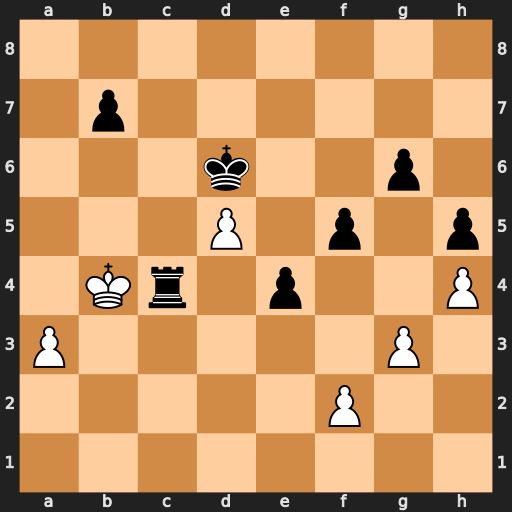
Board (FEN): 8/1p6/3k2p1/3P1p1p/1Kr1p2P/P5P1/5P2/8
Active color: w
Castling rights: -
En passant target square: -
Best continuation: Kxc4 b6 a4